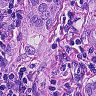
Metastatic tissue present: yes